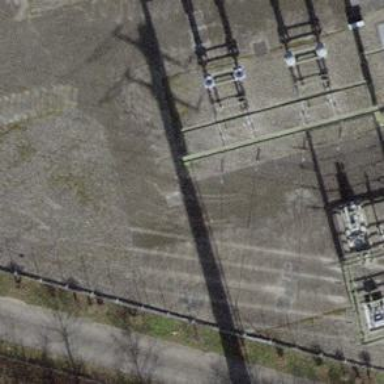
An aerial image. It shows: Endpoint of substation.